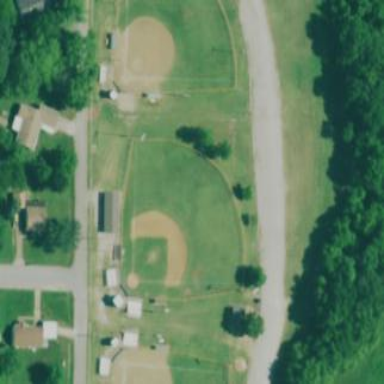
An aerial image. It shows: Baseball pitch for leisure and sports activities.